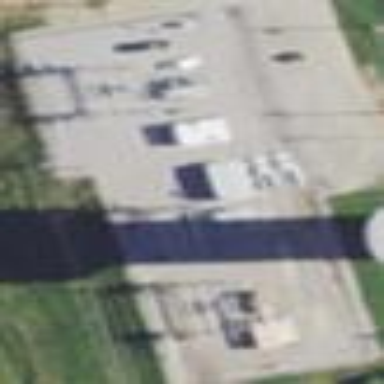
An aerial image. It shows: Power substation.